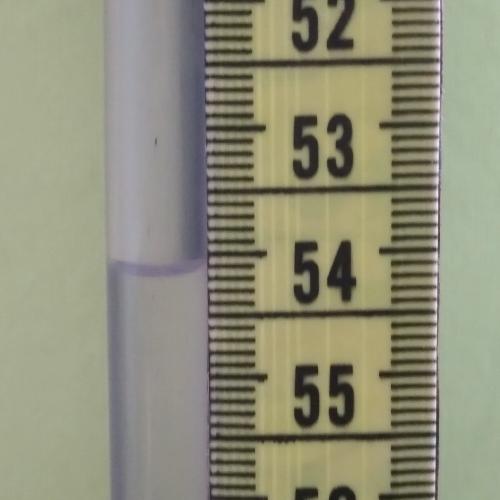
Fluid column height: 54.1 cm